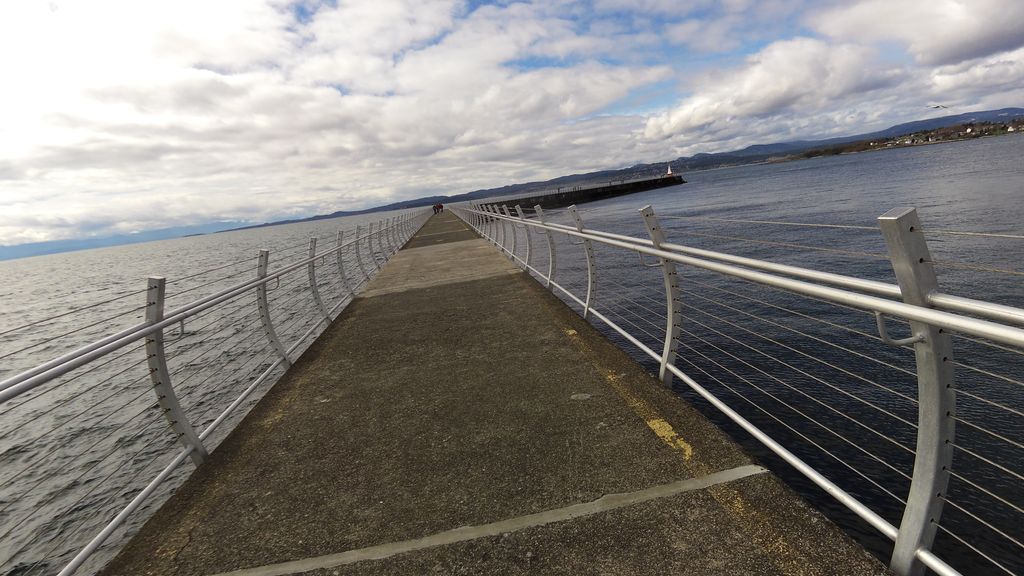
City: victoria